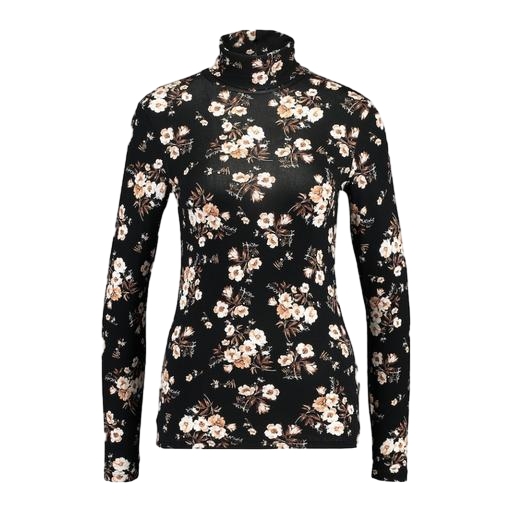
black petite printed mock-neck top only macy, multicolor floral-print t-shirt only macy, black floral-print top, white background